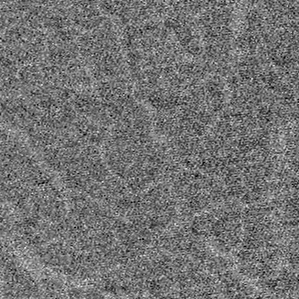
Label: frost